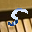
Label: 5